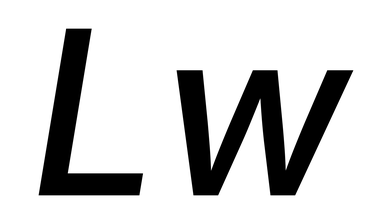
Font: Inter-Italic_Medium_Italic